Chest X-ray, PA view. Patient: 47 years old, sex M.
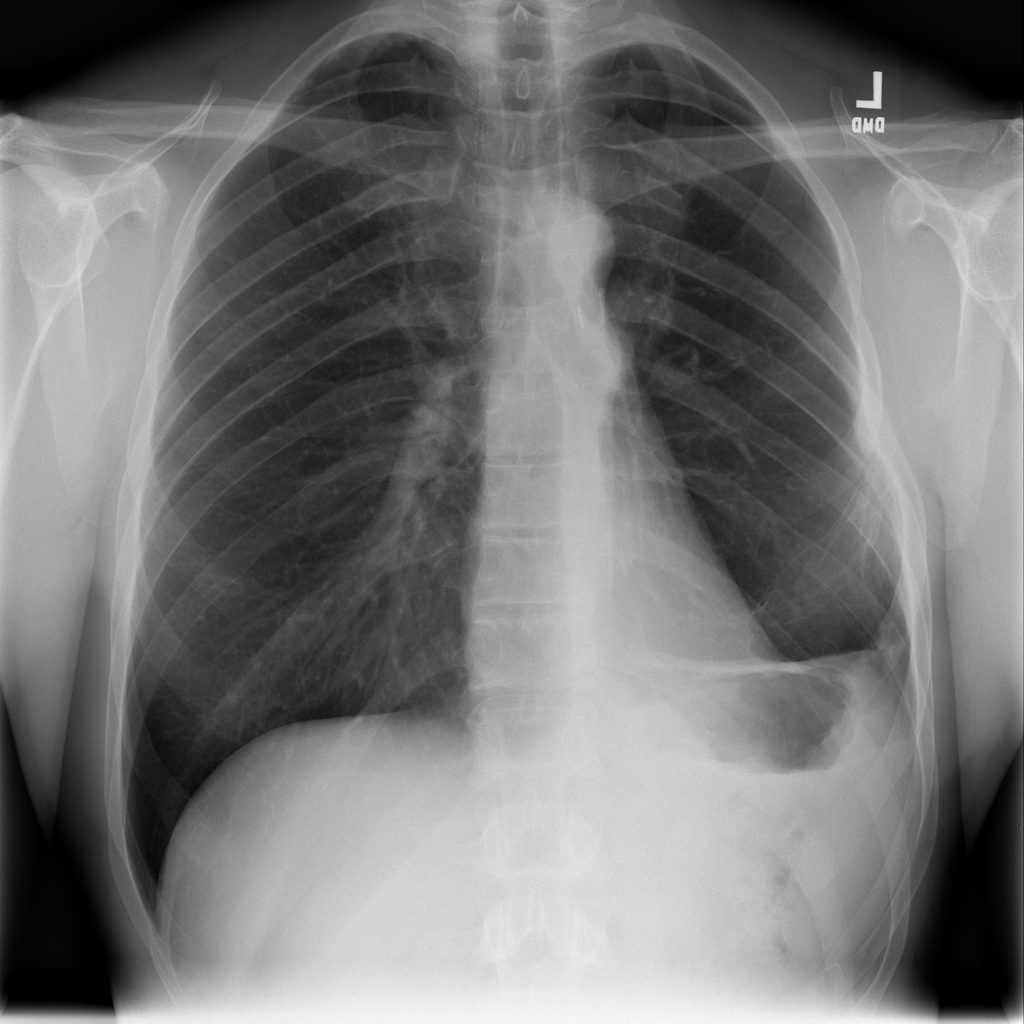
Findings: Pleural_Thickening